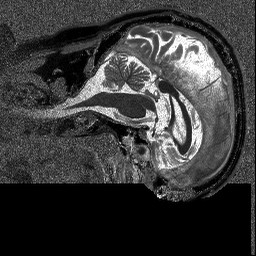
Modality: T1map
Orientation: sagittal
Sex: male